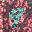
Label: 9